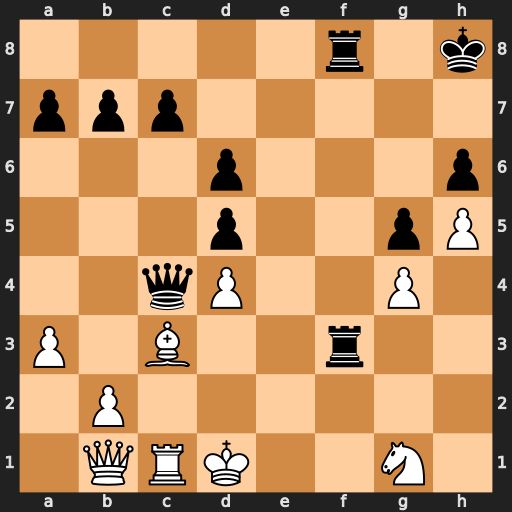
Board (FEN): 5r1k/ppp5/3p3p/3p2pP/2qP2P1/P1B2r2/1P6/1QRK2N1
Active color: w
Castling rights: -
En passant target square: -
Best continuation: Nxf3 Rxf3 Qg6 Qd3+ Qxd3